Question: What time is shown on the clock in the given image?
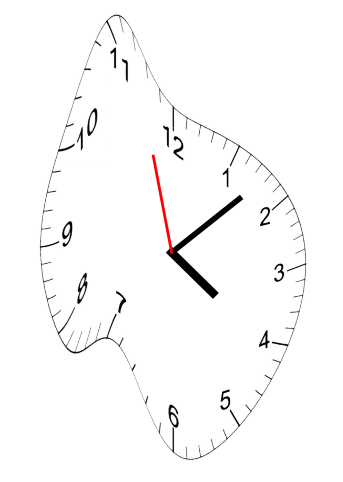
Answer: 04:07:57